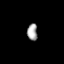
Tissue: prostate
Cell type: Myeloid cells
Senescence score: 0.8535
Nuclear area (px): 168
Mean DAPI intensity: 166.339